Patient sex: M
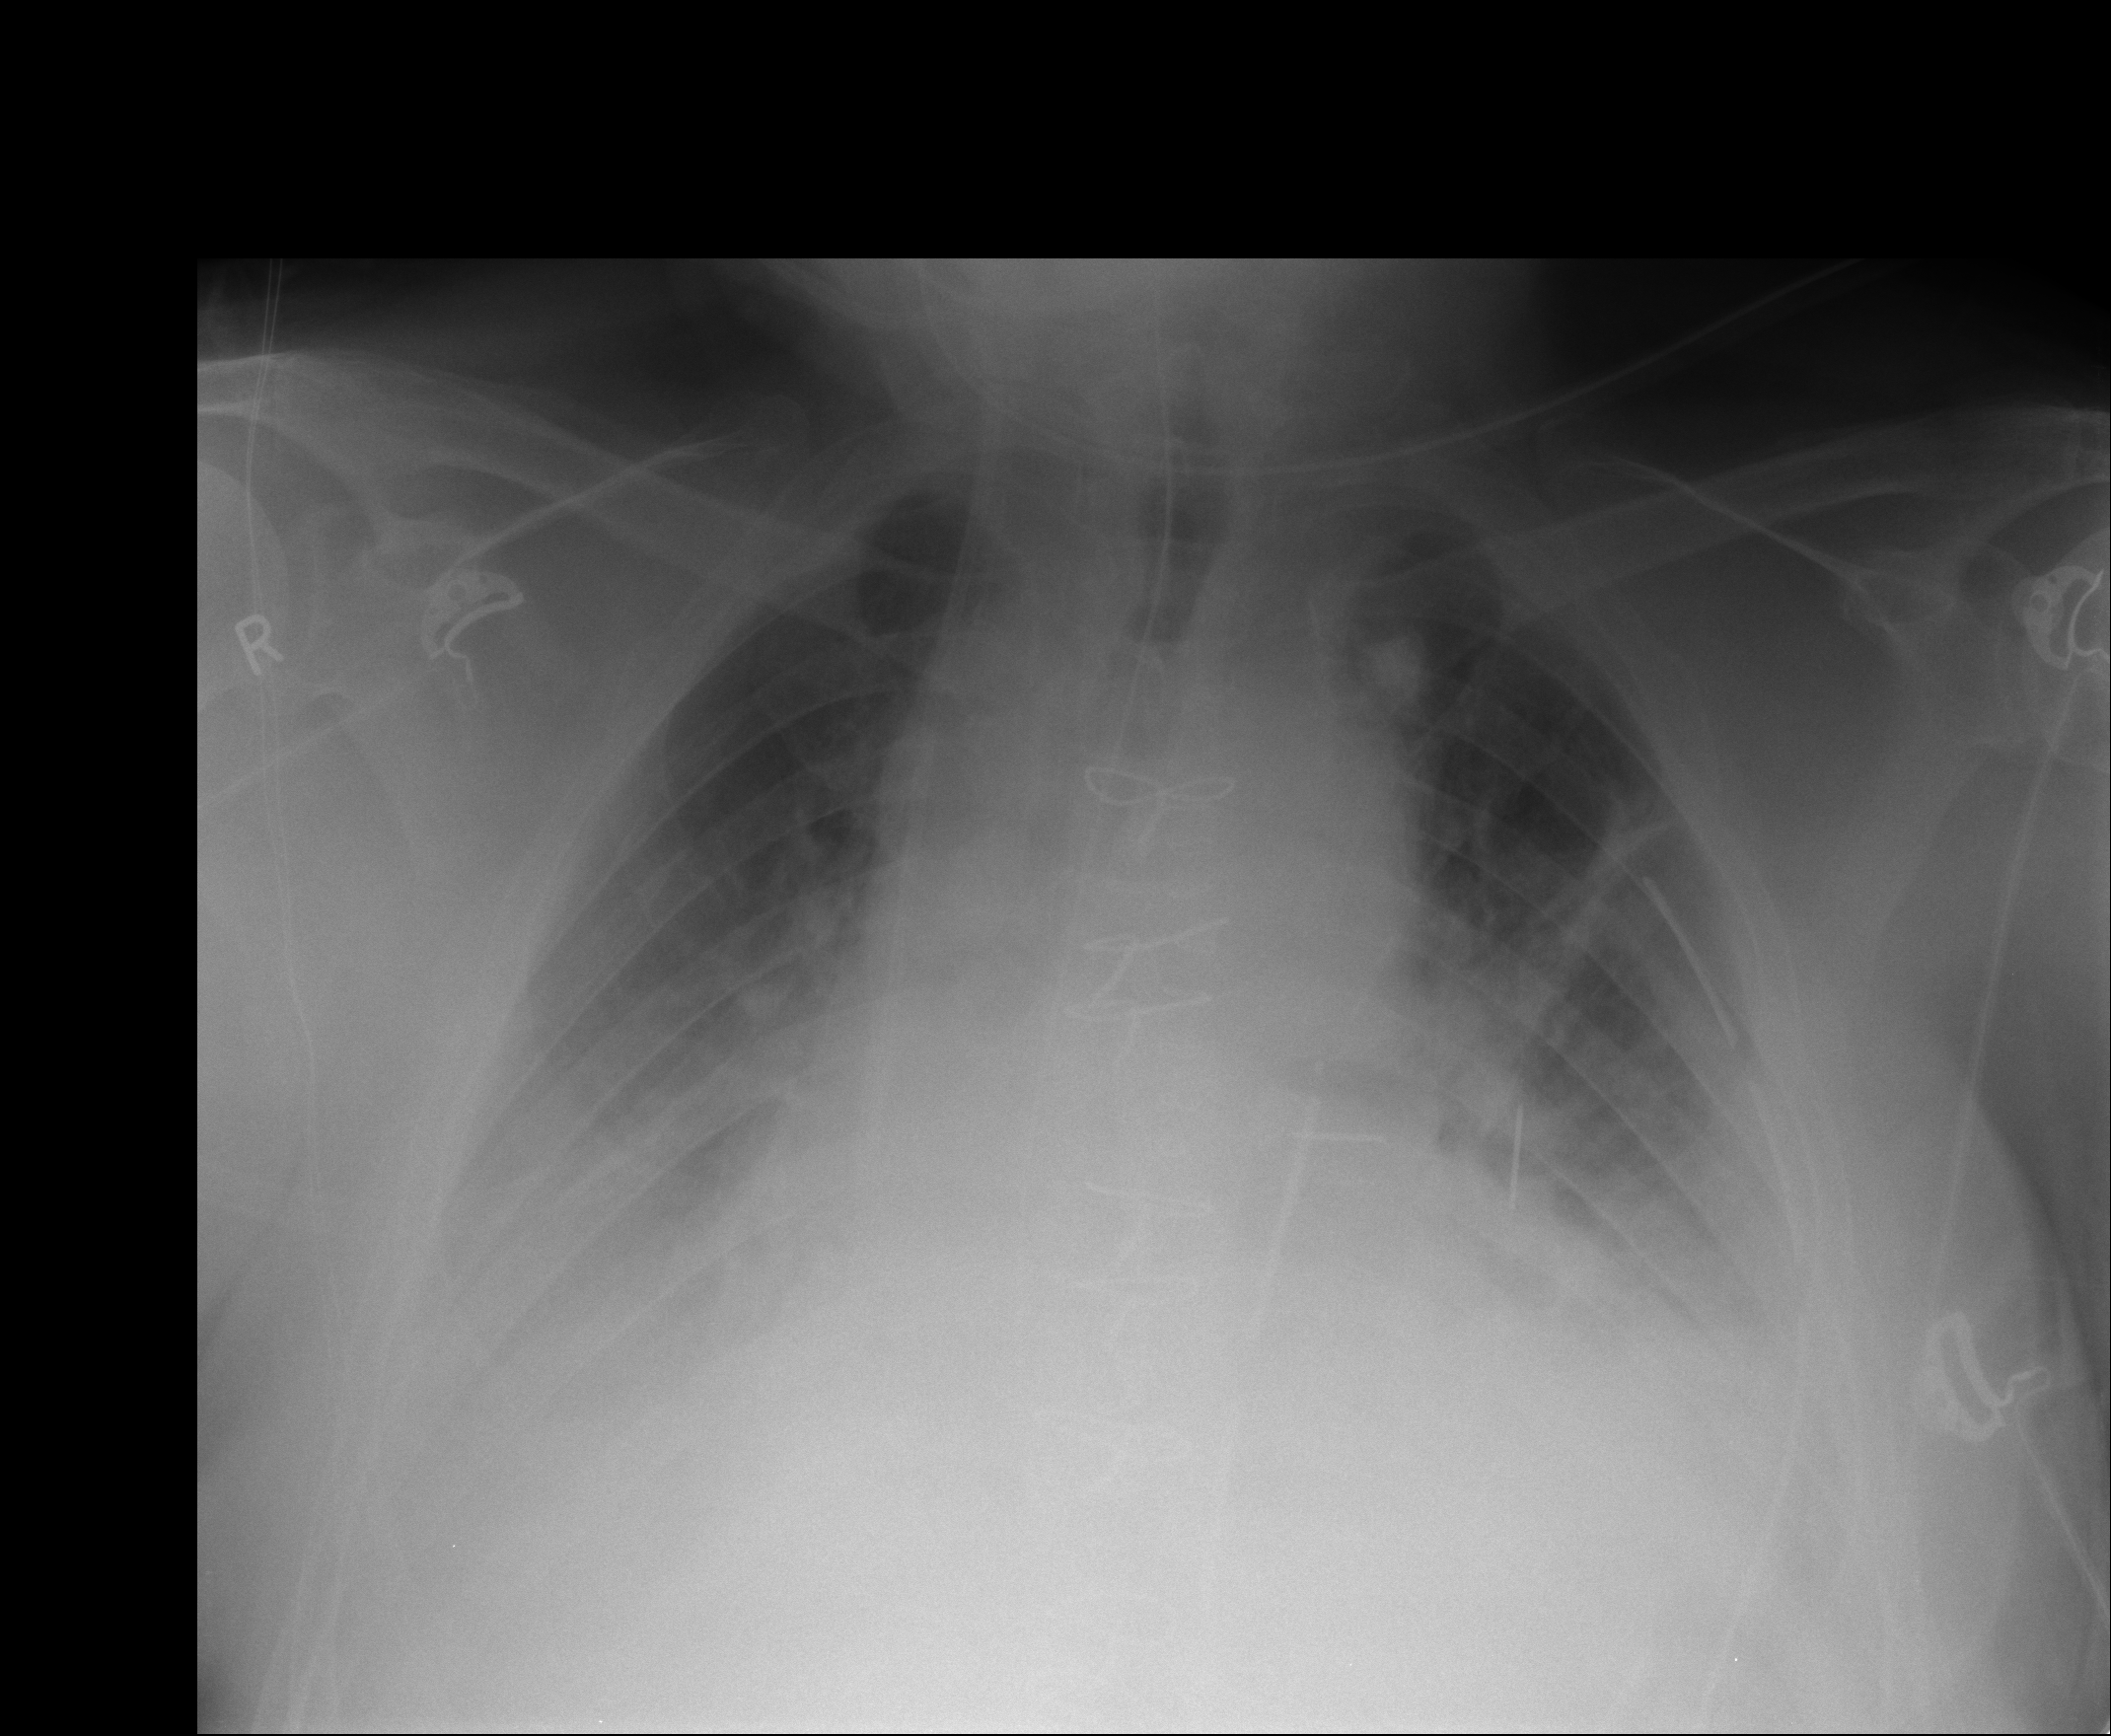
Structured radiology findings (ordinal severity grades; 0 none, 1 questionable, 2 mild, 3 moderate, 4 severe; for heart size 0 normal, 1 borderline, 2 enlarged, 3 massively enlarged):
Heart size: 2
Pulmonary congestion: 2
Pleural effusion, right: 2
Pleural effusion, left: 2
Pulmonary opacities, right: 1
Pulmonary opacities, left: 1
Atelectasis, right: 2
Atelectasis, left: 2